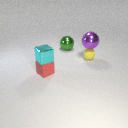
small red rubber cube to the left of large green metal sphere